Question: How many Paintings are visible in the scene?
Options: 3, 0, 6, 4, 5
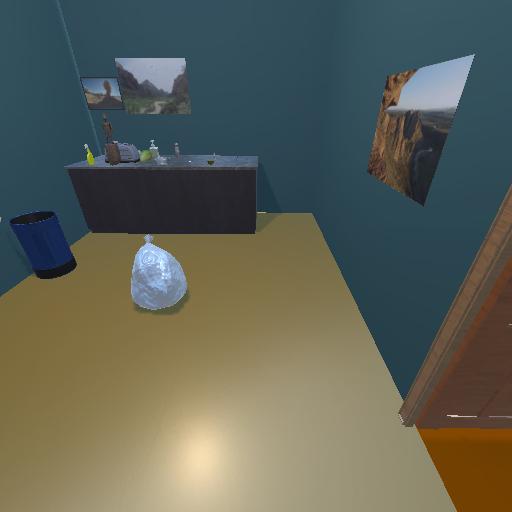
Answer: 3